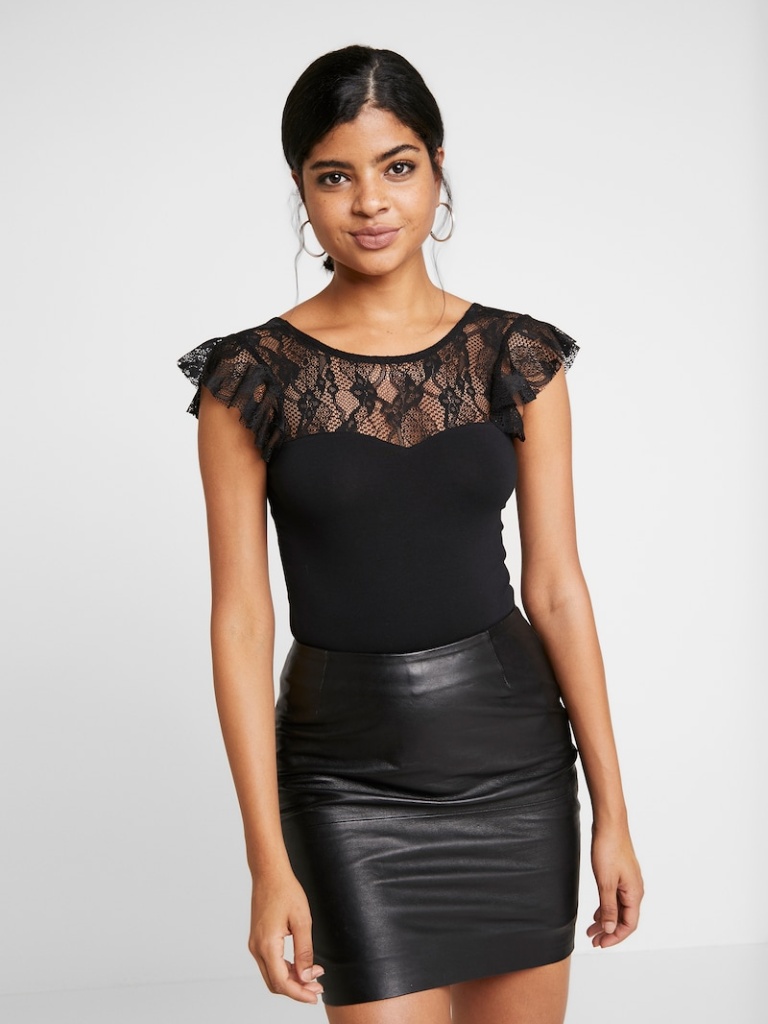
lace tight sleeveless bodysuit length Fully Tucked in scoop bodysuit